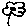
Label: flower